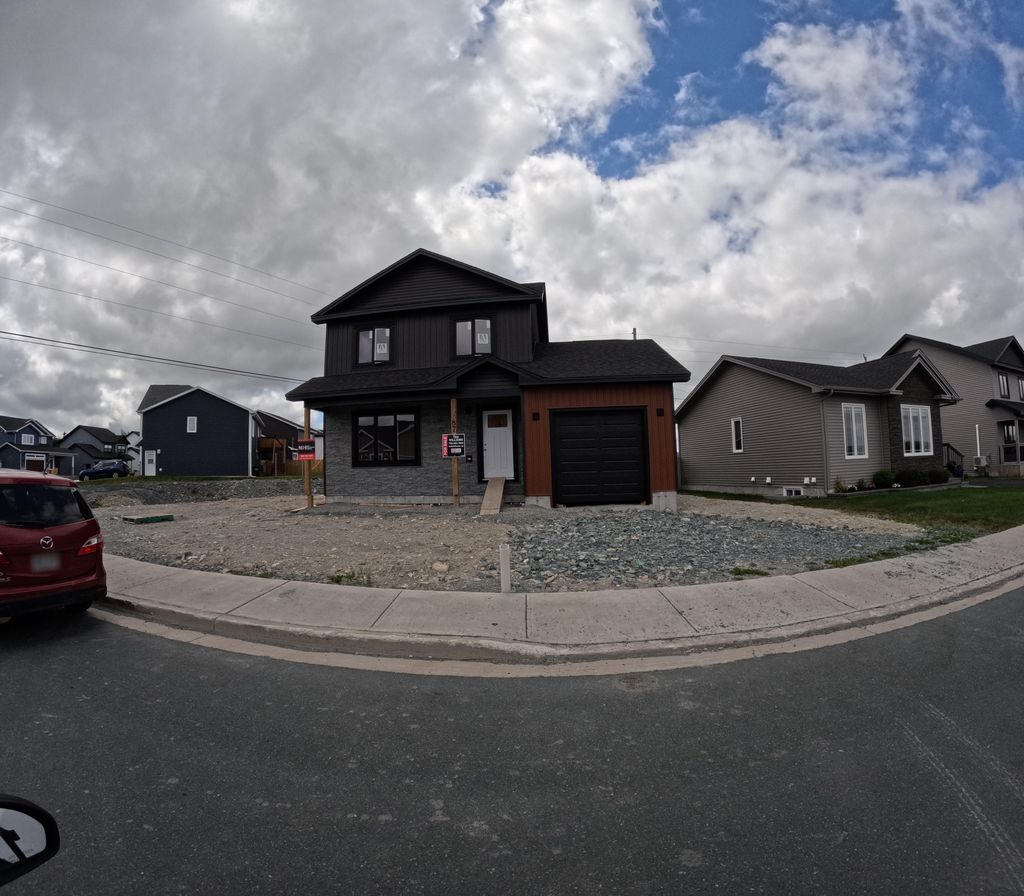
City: st_johns